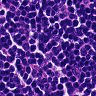
Metastatic tissue present: no